Field crop: maize
Growth stage: 2
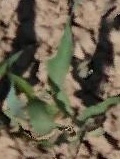
Species: maize